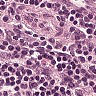
Metastatic tissue present: no